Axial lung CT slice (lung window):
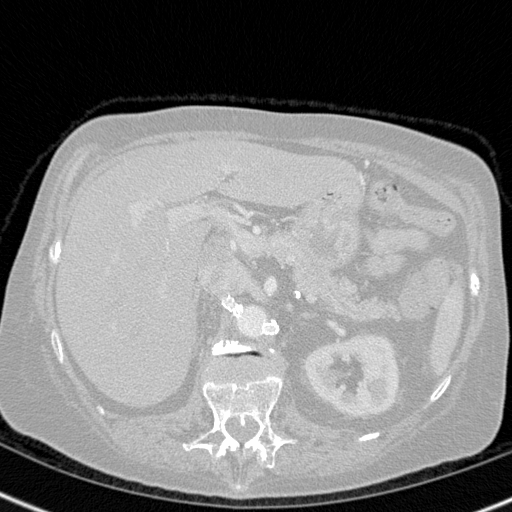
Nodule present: no